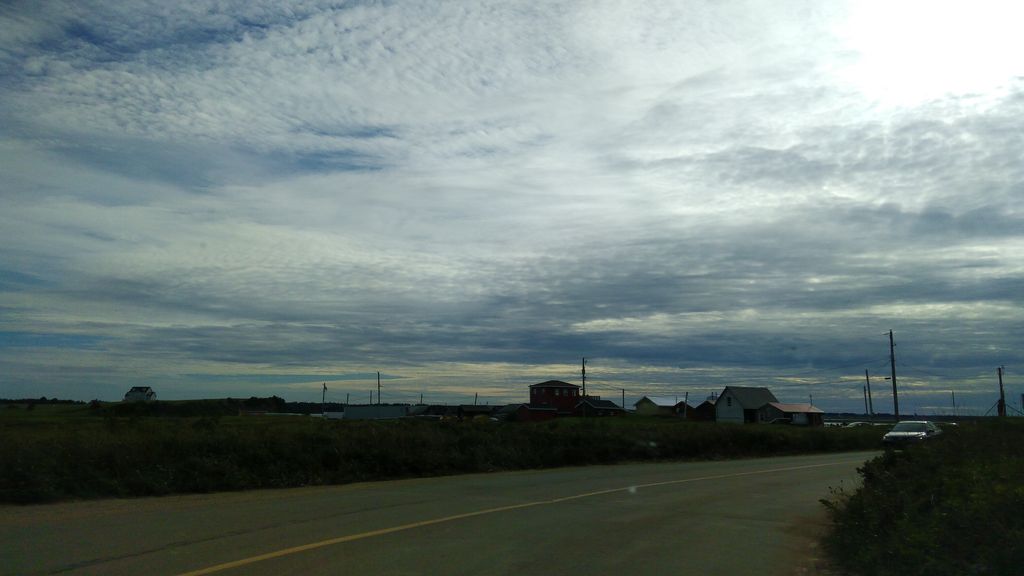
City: charlottetown